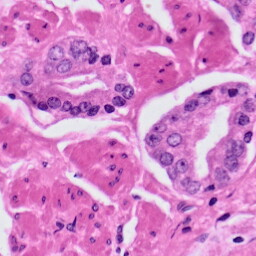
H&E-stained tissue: Prostate